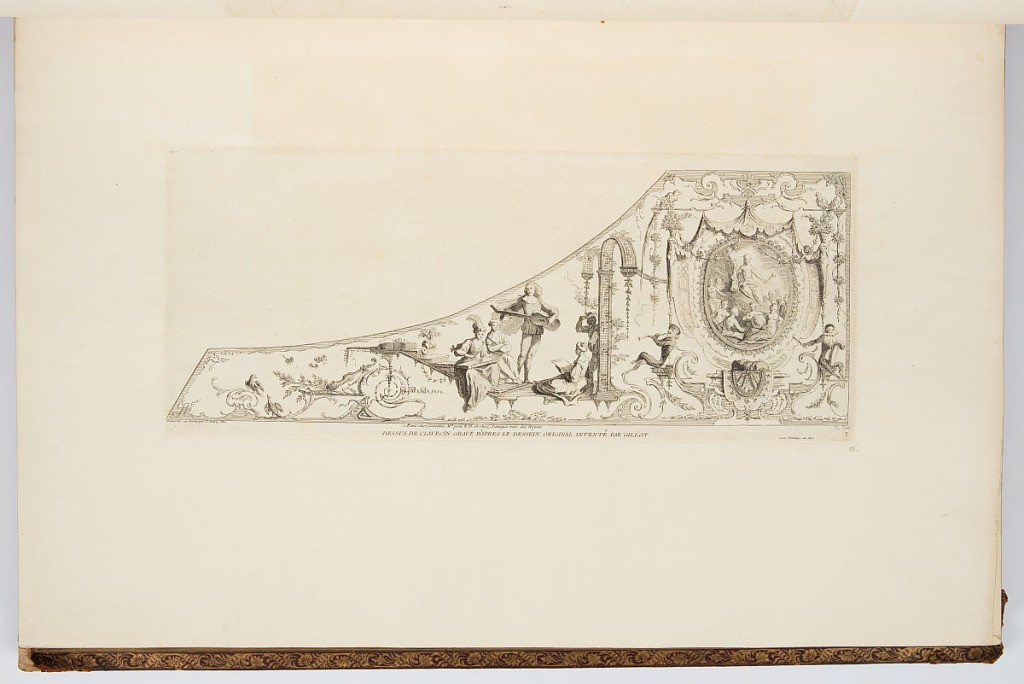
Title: DESSUS DE CLAVECIN GRAVÉ D'APRES LE DESSEIN ORIGINAL INVENTÉ PAR GILLOT
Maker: Claude Gillot, French, 1673–1722
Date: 1728–50
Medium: Etching and engraving on laid paper
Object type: Bound print
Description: Design for the top of a clavichord with arabesques that include motifs such as monkeys (singeries), birds, Commedia dell'Arte figures, and a medallion with mythological subject matter. The plate is signed and numbered.